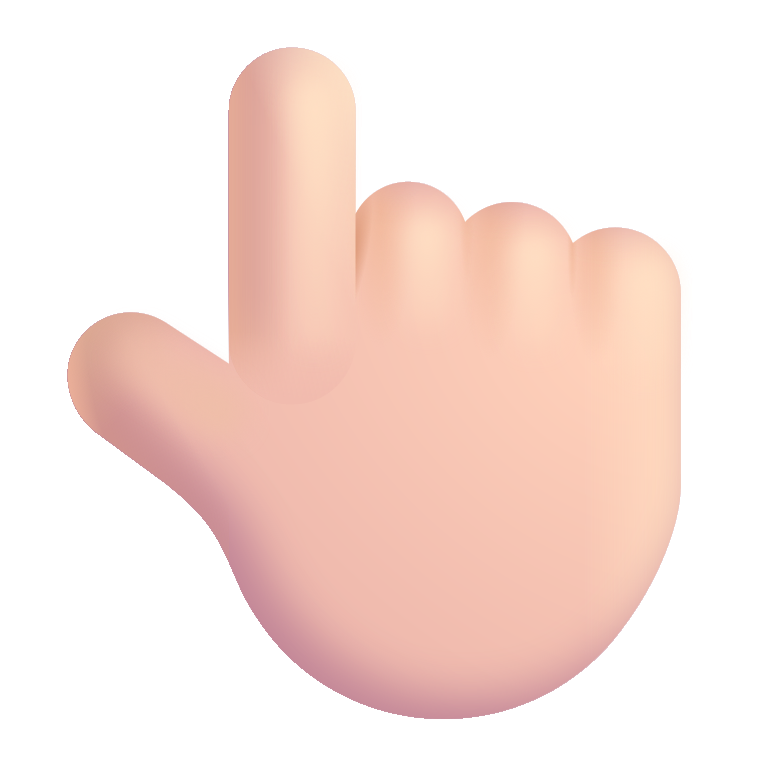
backhand index pointing up color light